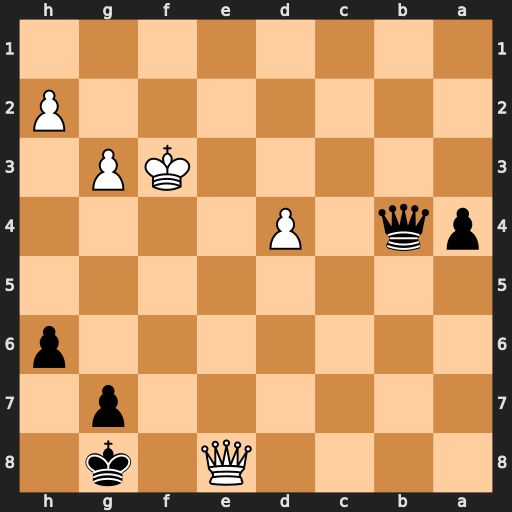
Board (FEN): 4Q1k1/6p1/7p/8/pq1P4/5KP1/7P/8
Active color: b
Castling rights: -
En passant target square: -
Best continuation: Qf8+ Qxf8+ Kxf8